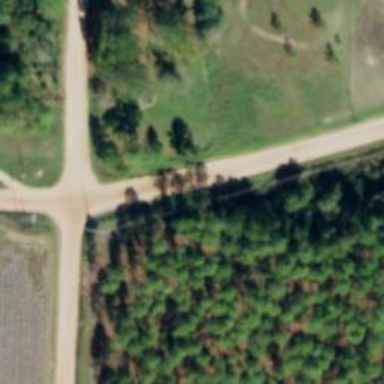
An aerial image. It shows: Unclassified road.